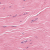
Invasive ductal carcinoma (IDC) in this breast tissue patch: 0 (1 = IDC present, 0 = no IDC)